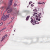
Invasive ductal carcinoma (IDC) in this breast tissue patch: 1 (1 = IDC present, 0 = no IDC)